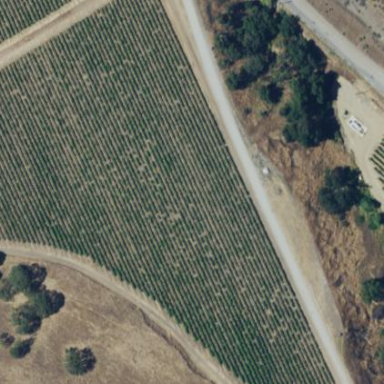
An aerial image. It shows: Unique farmland featuring vineyard where grapes are grown.